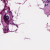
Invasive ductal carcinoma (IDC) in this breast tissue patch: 0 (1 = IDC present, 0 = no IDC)